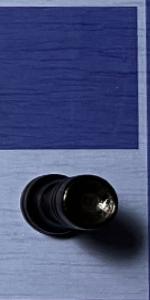
Label: Rook_Black